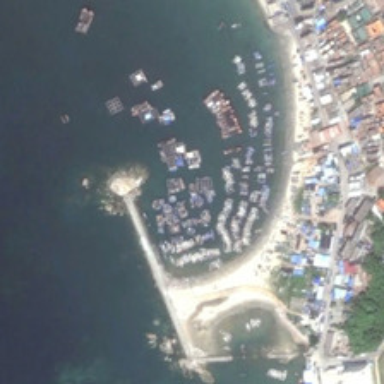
A large number of houses were built near the harbour .